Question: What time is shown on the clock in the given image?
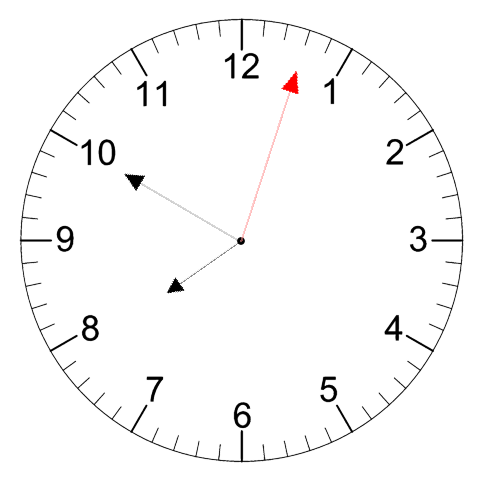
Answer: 07:50:03